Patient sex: M
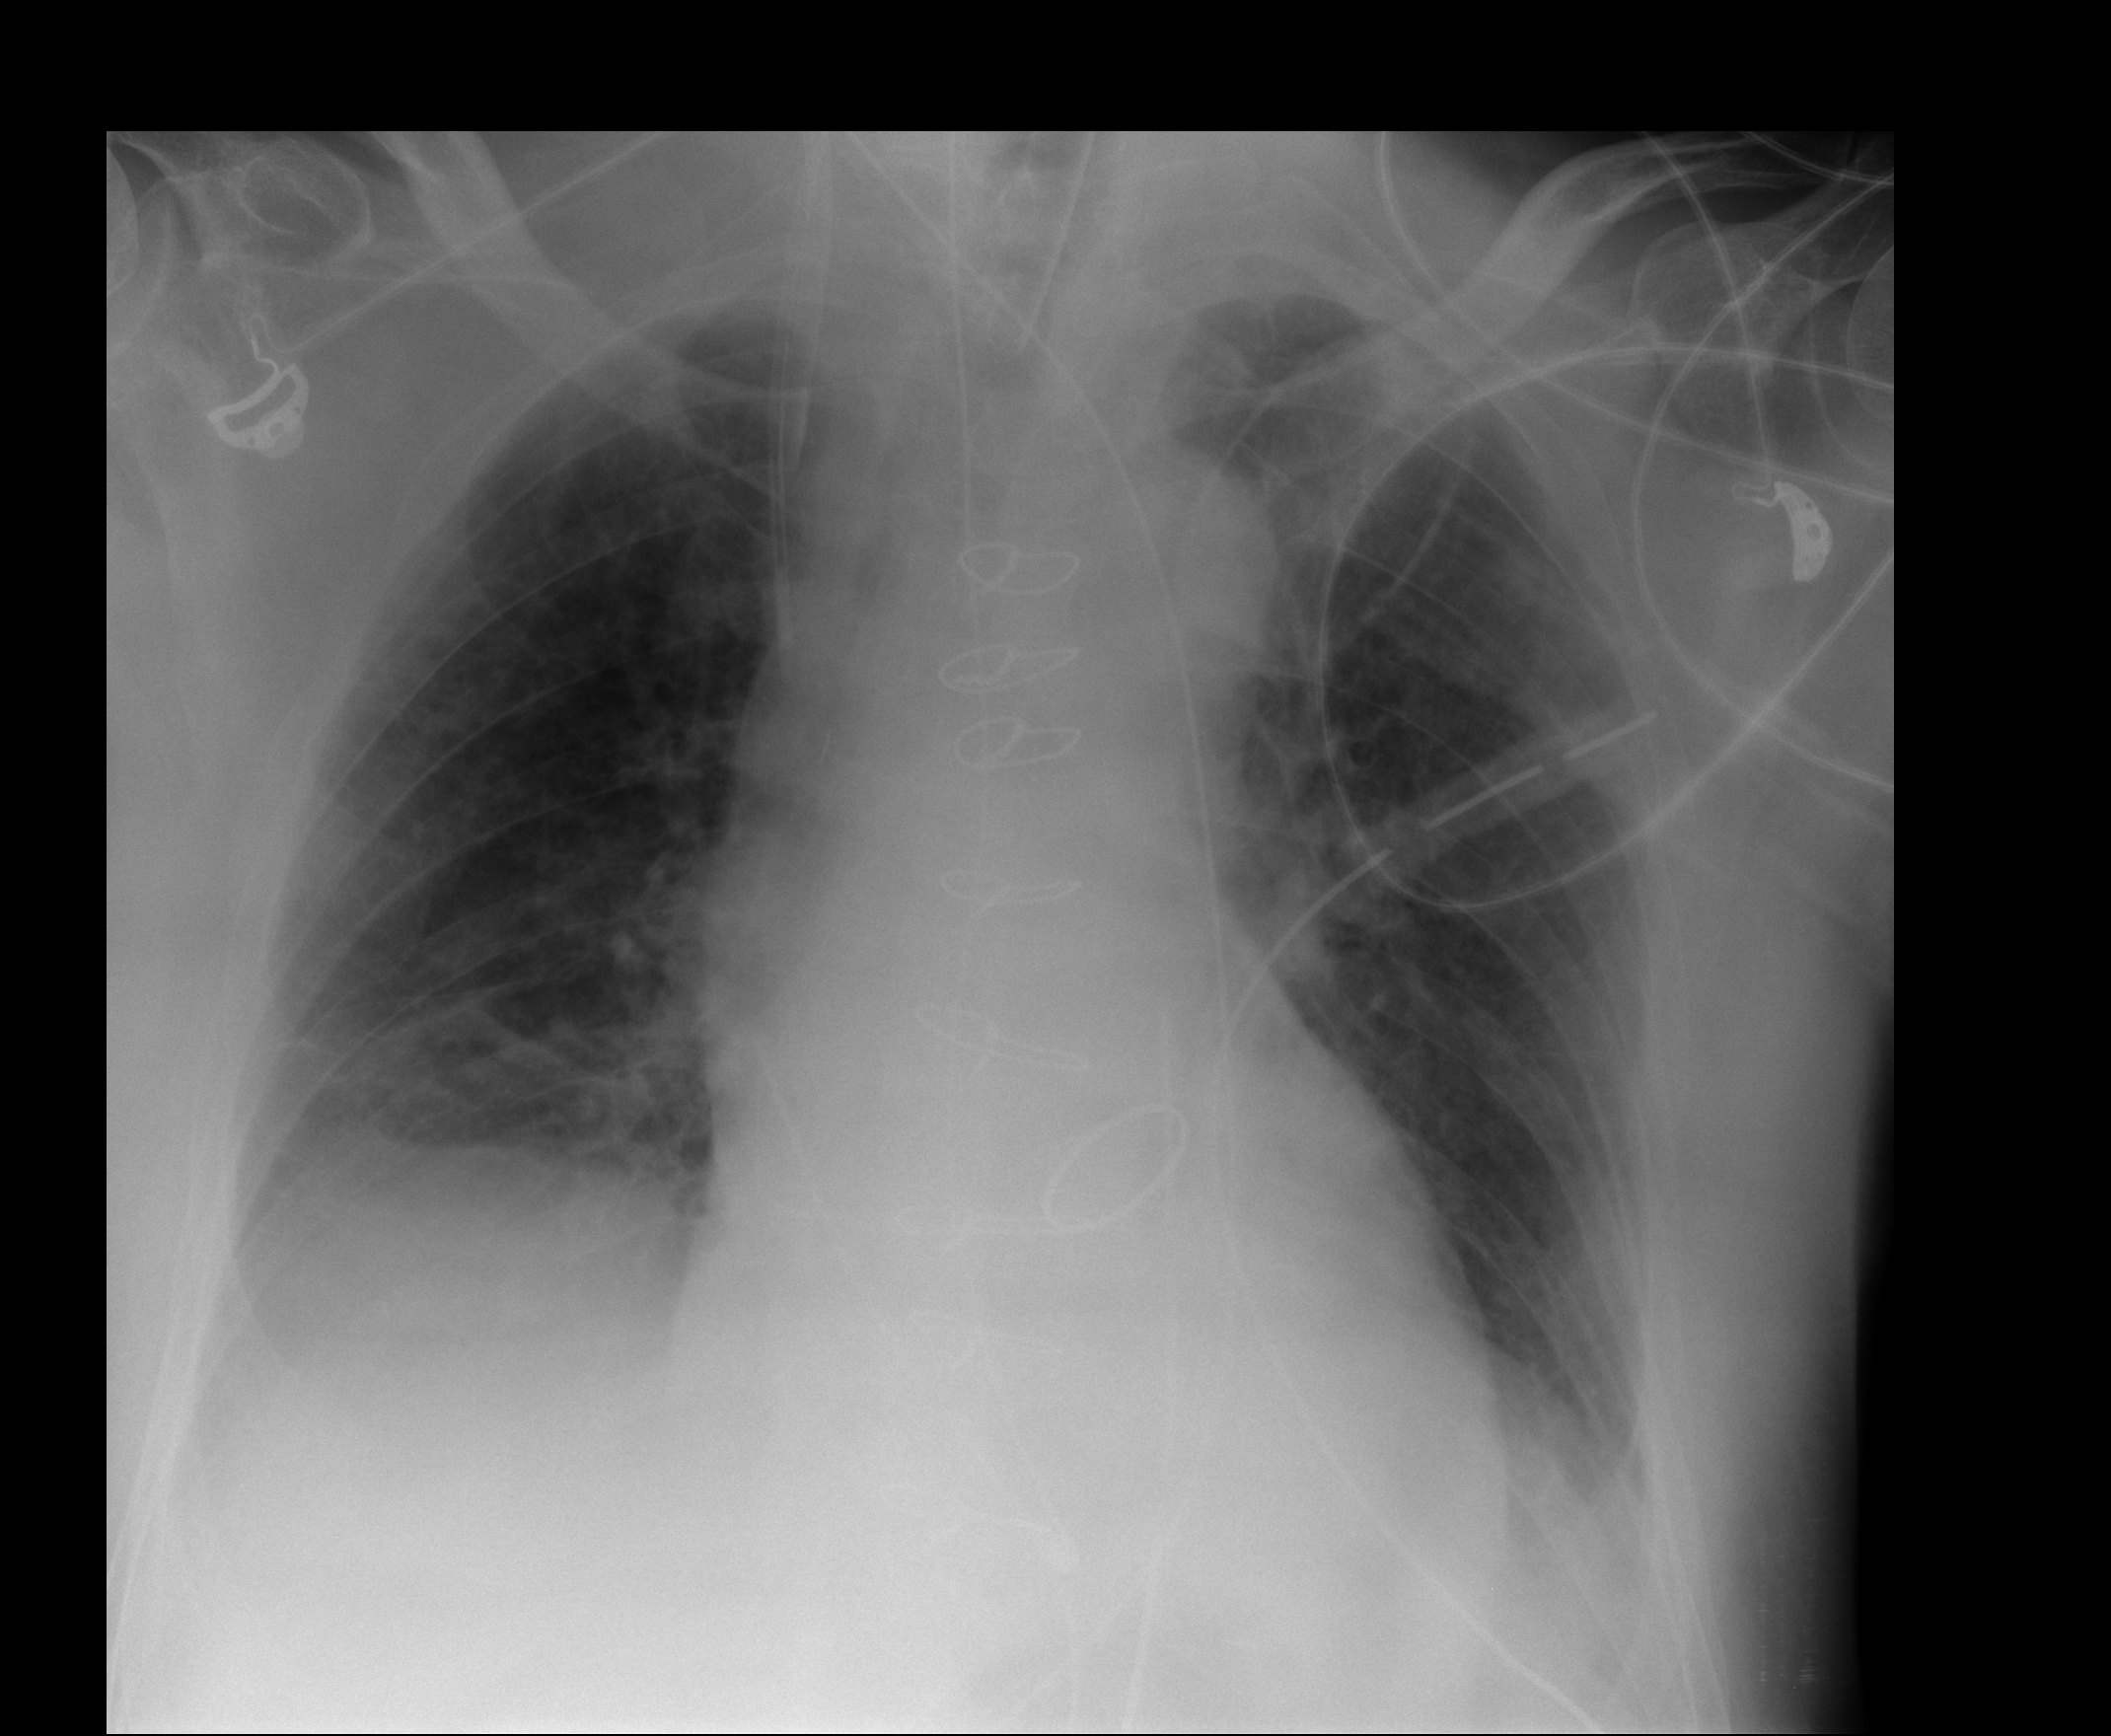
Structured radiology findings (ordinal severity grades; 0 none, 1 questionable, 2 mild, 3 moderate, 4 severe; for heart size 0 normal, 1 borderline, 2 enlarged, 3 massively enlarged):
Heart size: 2
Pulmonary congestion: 1
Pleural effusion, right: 0
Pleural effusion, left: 0
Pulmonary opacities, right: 0
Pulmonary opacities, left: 0
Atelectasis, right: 1
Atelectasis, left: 1